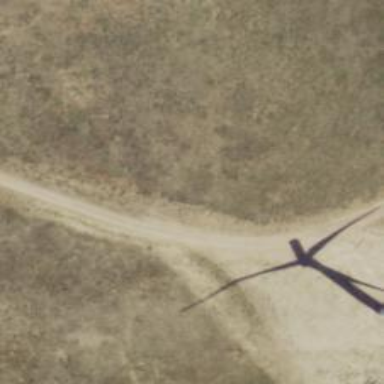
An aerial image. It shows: Road specifically designated for service vehicles within wind farm.